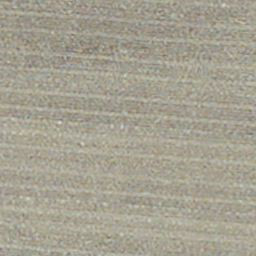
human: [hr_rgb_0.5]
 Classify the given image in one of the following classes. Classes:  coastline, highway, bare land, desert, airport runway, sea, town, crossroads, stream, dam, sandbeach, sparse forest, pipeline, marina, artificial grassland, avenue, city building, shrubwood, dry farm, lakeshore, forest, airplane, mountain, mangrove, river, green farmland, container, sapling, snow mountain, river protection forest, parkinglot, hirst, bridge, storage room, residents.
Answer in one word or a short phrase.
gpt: dry farm